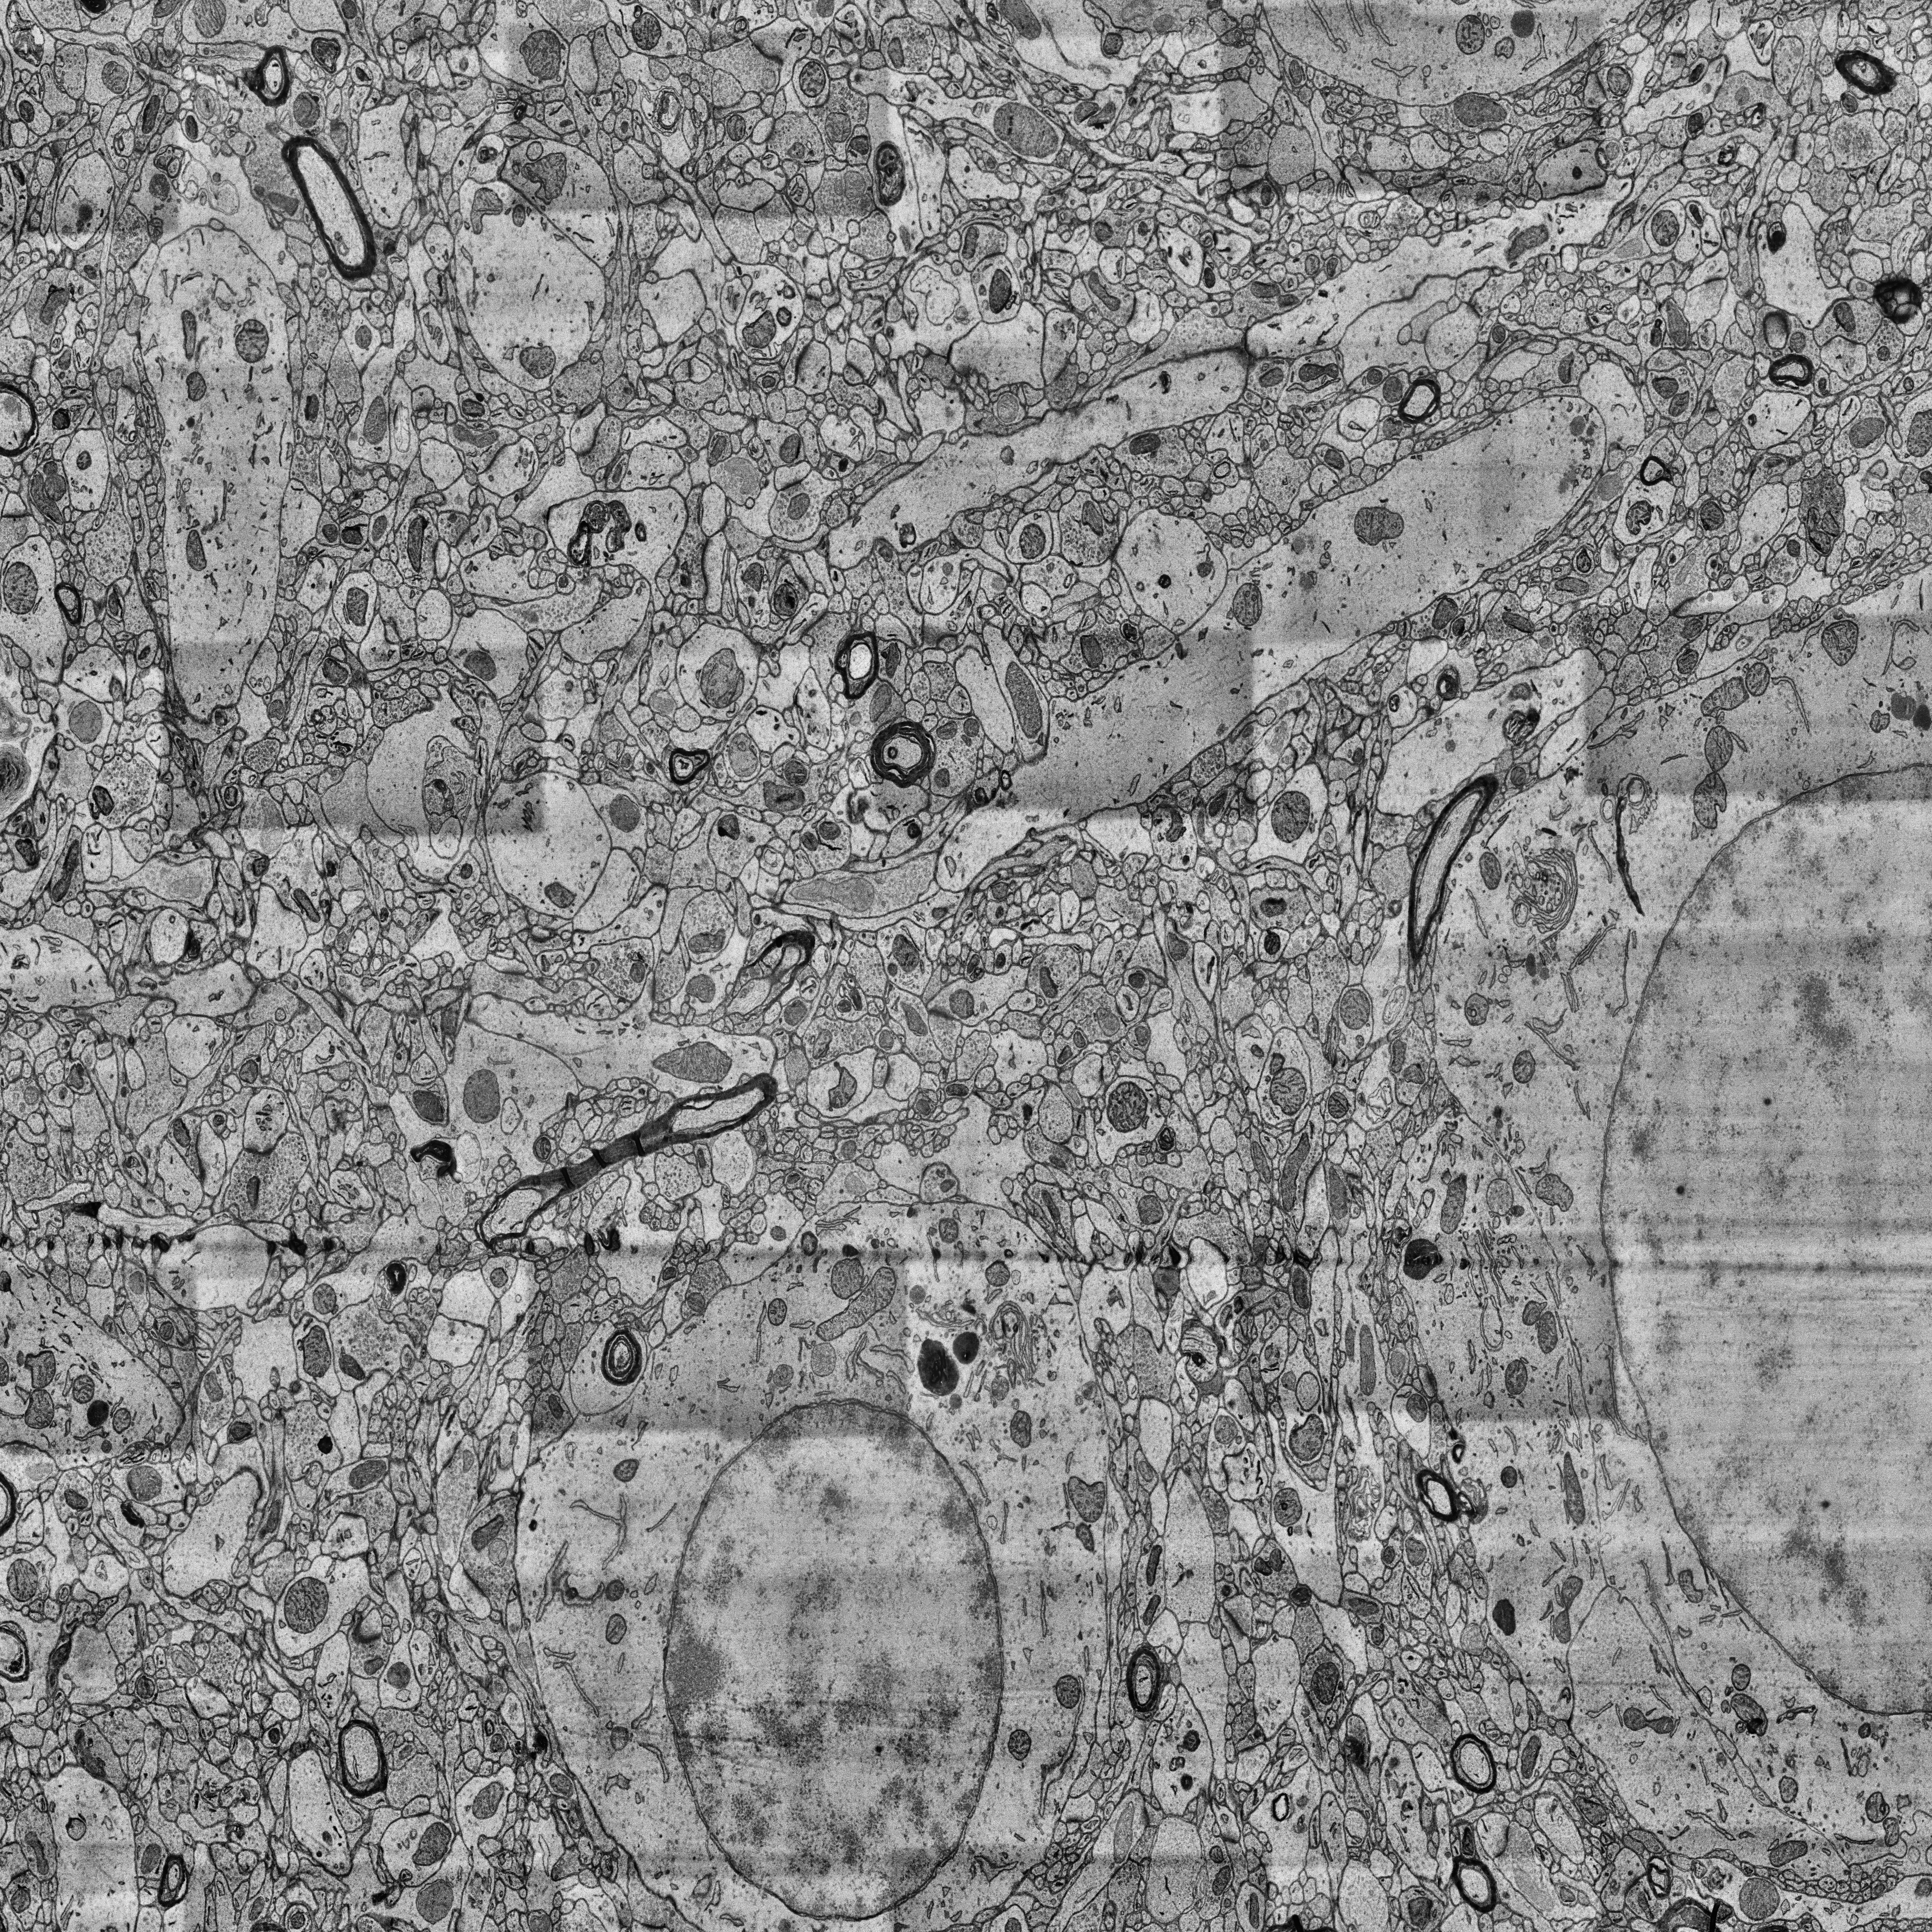
Electron microscopy slice of human cortex tissue
Slice depth (z): 375
Mitochondria instances in slice: 425